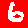
Digit: 6